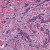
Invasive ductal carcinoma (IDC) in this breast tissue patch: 1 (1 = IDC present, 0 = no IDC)